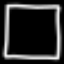
Label: square